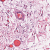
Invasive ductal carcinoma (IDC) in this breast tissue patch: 0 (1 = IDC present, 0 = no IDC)